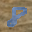
Label: 8